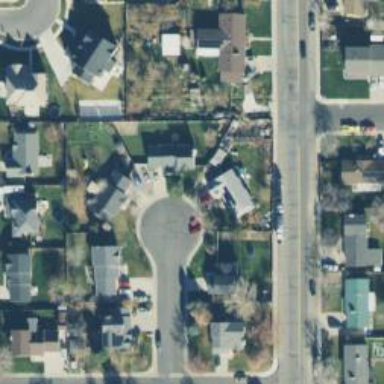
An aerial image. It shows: Residential road.